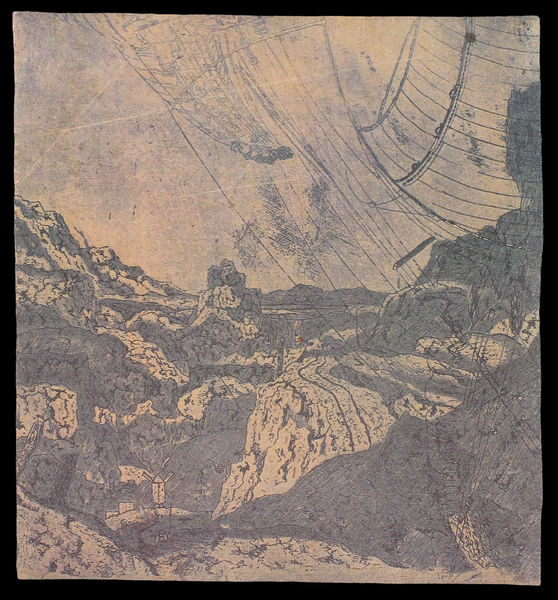
Titel: Weg über einer Schlucht
Künstler: Hercules Seghers
Institution: Amsterdam, Rijksmuseum
Schlagwörter: berg, blau, felsen, landschaft, holz, weg, mühle, windmühle, pfad, schiff, fels, gebirge, schwarz weiß, radierung, stich, wanderer, und, ballon, gelsen, nichts, zeppelin, zepelin, muss, ballonfahrer